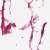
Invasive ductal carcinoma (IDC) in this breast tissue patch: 0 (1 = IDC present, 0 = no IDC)